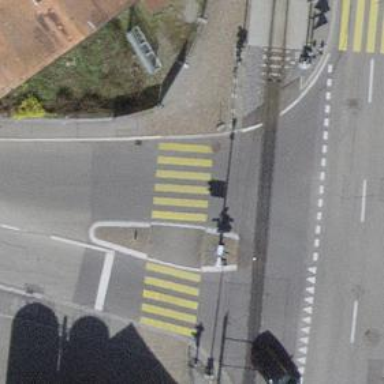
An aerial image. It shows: Zebra crossing with island in the middle and zebra markings.